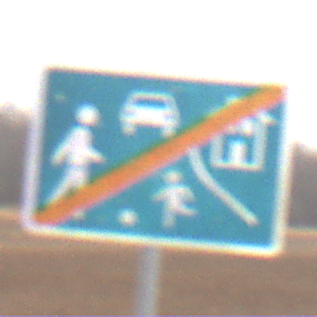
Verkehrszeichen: EndeVerkehrsberuhigterBereich
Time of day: Midday
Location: Outdoor (RoadRail)
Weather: Overcast
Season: NotSpecified
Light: Natural